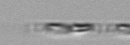
Label: Leptocylindrus